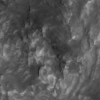
Label: not_dusty